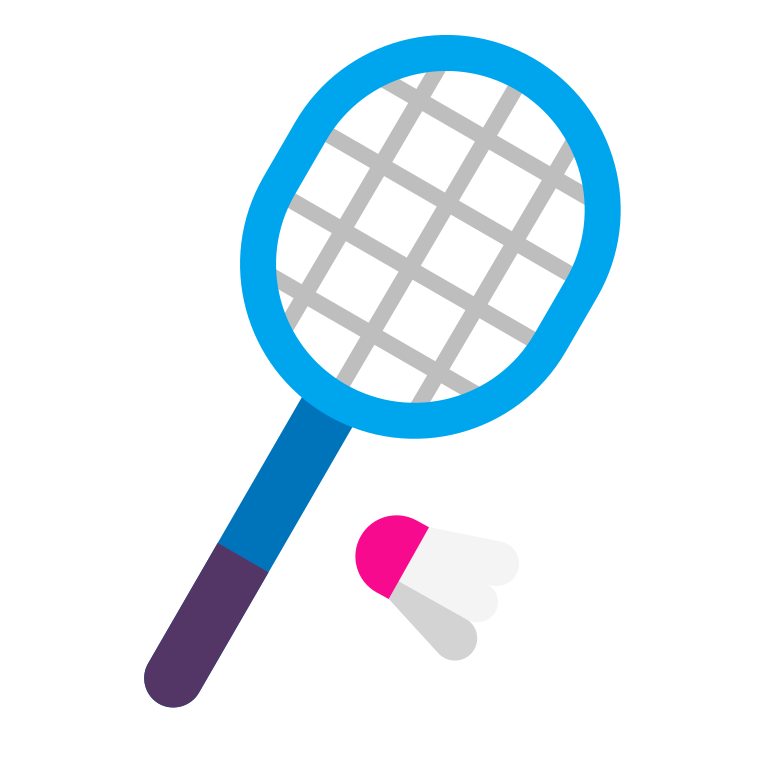
badminton flat